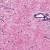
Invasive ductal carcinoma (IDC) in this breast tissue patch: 0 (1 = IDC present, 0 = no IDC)